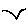
Label: bird